Milling tool wear sample.
Tool blade image: 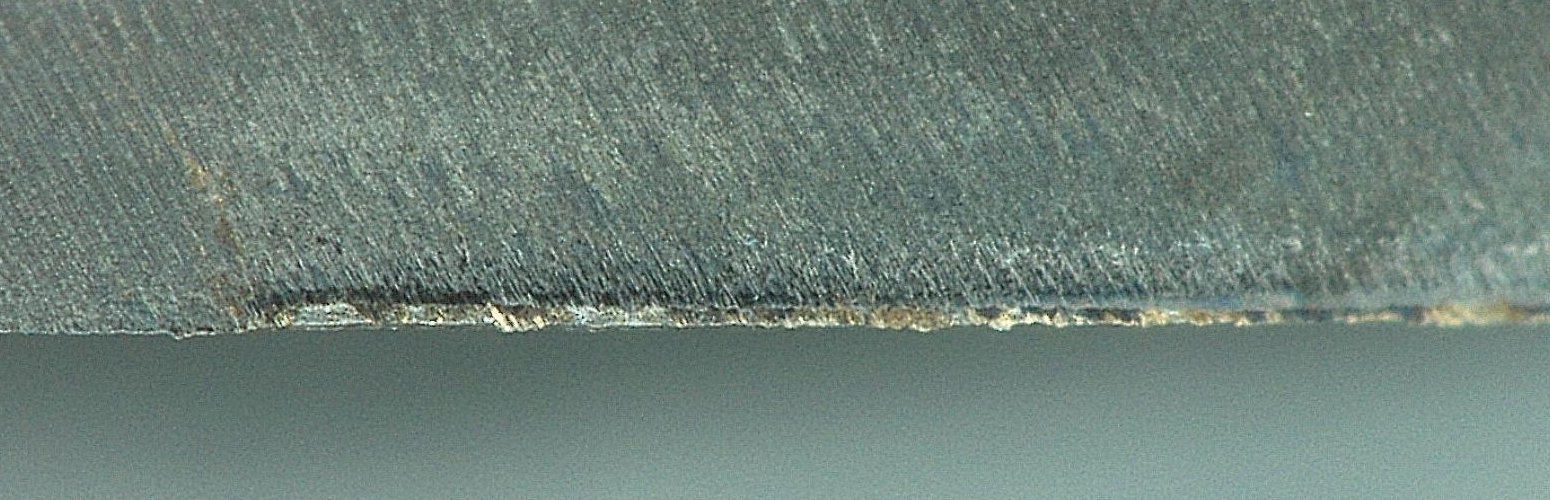
Chip image: 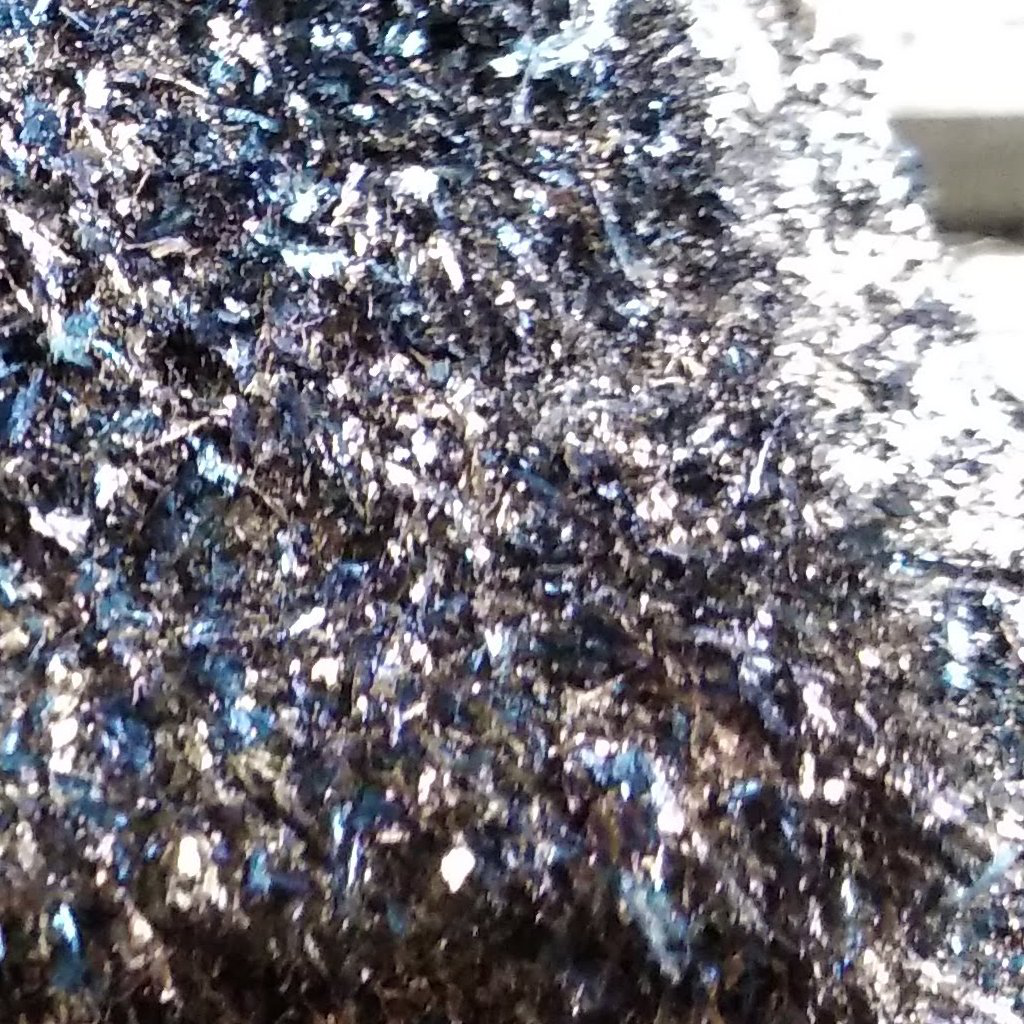
Workpiece image: 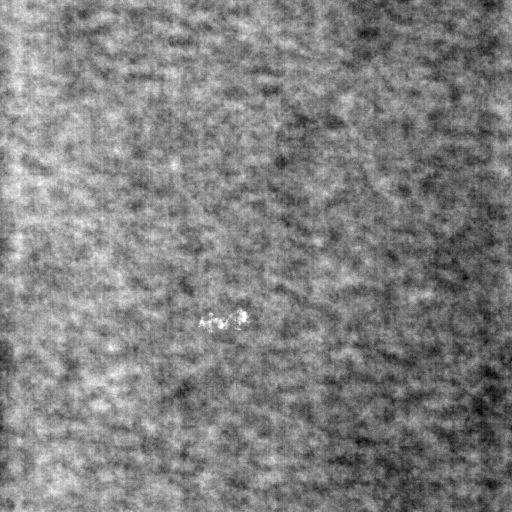
Tool wear state: used
Gaps: 11.33
Flank wear: 72.93
Overhang: 15.46
Force-signal Mel-spectrograms (X, Y, Z axes): 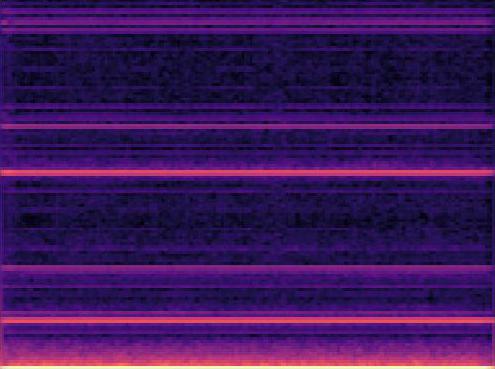 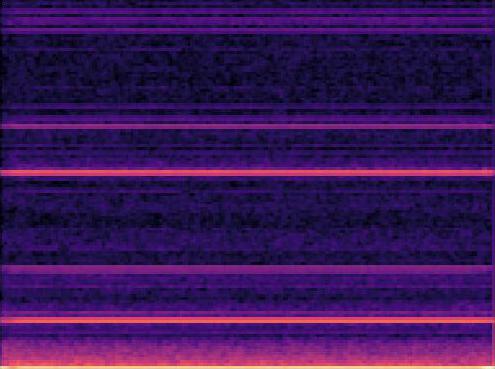 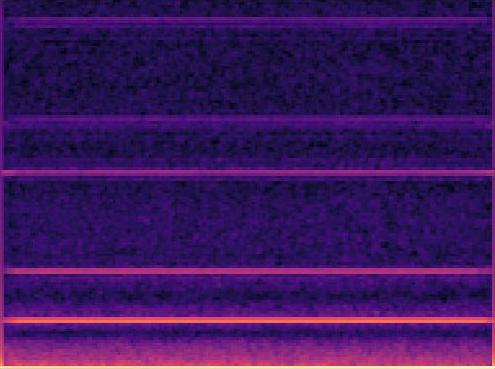
Force-signal scalograms (X, Y, Z axes): 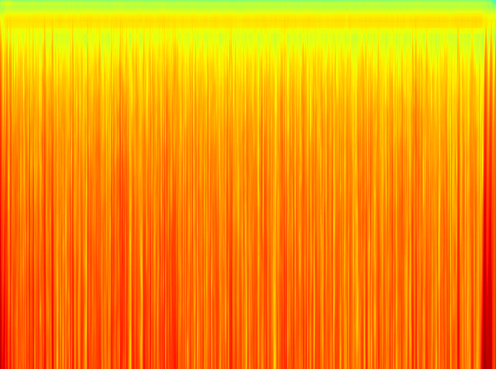 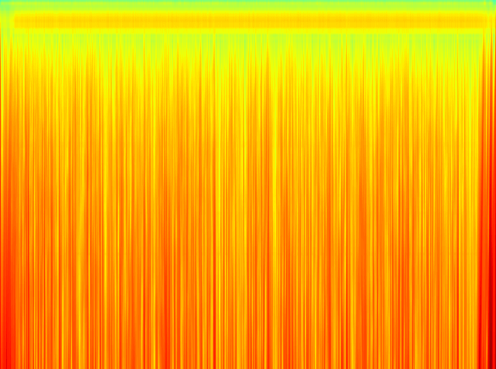 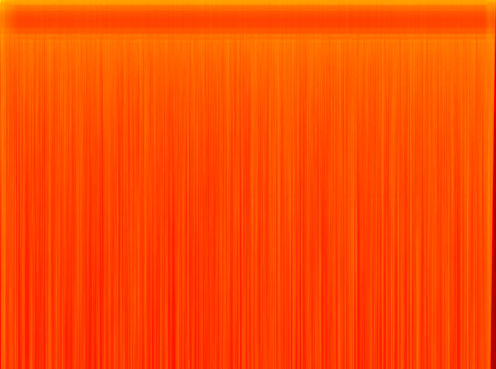
Force phase: steady_state_stabilization_wear